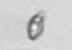
Label: Cryptophyta